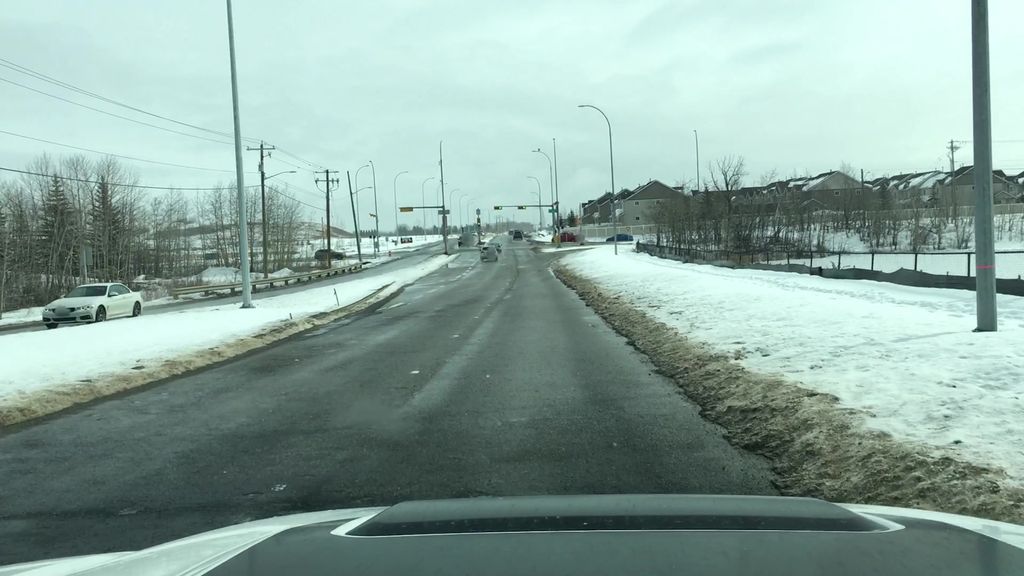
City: calgary